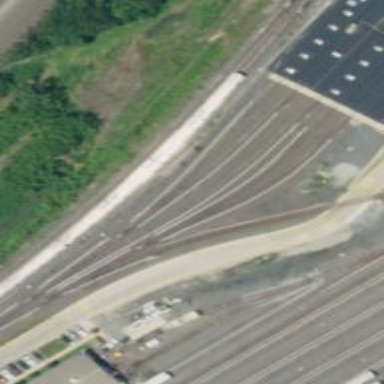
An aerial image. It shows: Electrified rail in service yard.